Aerial crown-view tile of a tropical tree (Barro Colorado Island, Panama), acquired 20240918:
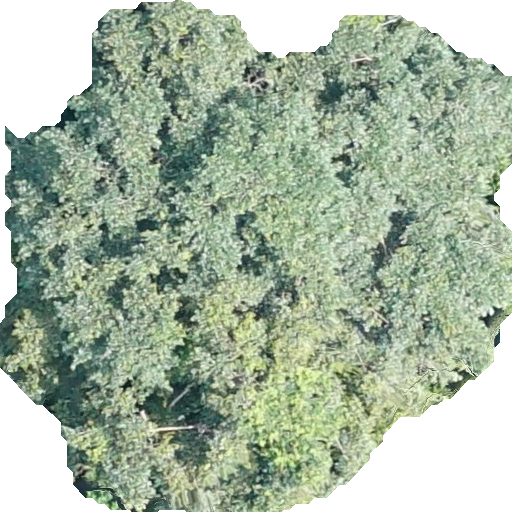
Species: Chrysophyllum cainito
GBIF accepted scientific name: Chrysophyllum cainito
Crown area: 327.467 m²